Interaction volume radius: 10 \u00c5
Interaction volume height: 10 \u00c5
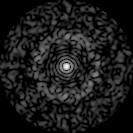
Disorder parameter: 0.8214